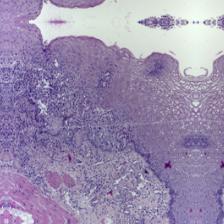
Diagnosis: OSCC